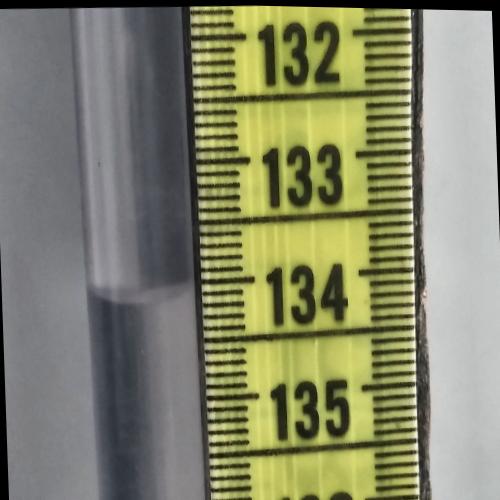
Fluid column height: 134.1 cm